Question: I am using Wordpress - I am wondering if it could work with posts'feature images and links as content?
In form, there would have brochure images (PDF thumbnails) with checkboxes. The user will select one or more thumbnails. On thank you, there would be correct selected thumbnails for the user to download pdf files.
So how to have posts display with checkboxes and then on thank you, how to display correct ones with links wrapped around them?
the help or insight would be appreciated. The image can help u to see what I am trying to achieve:

OR we do static things - how do I get the checkbox selected then display the correct pdf?
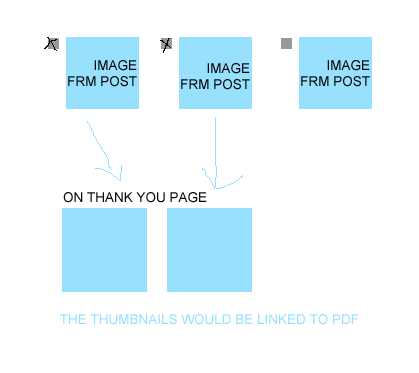
Answer: My idea, not very dynamic:
1. upload the pdf
2. copy the url of the pdf
3. make a new post (maybe create a custom post type for this)
4. paste the pdf url in a 'custom field'
5. add the featured image to the post
6. publish the post
on the frontend
1. query all posts which have a pdf on them.(based on posttype/tags/category whatever)
2. Make a list
3. show the featured image (you know how)
4. save selection on post ID (on submit)
5. show selection on post ID , get both the featured image and the pdf link.
Not the most graceful solution but that's how I would do it.
I would use a custom post type. Since the post doesn't need an title or body(text)